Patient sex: F
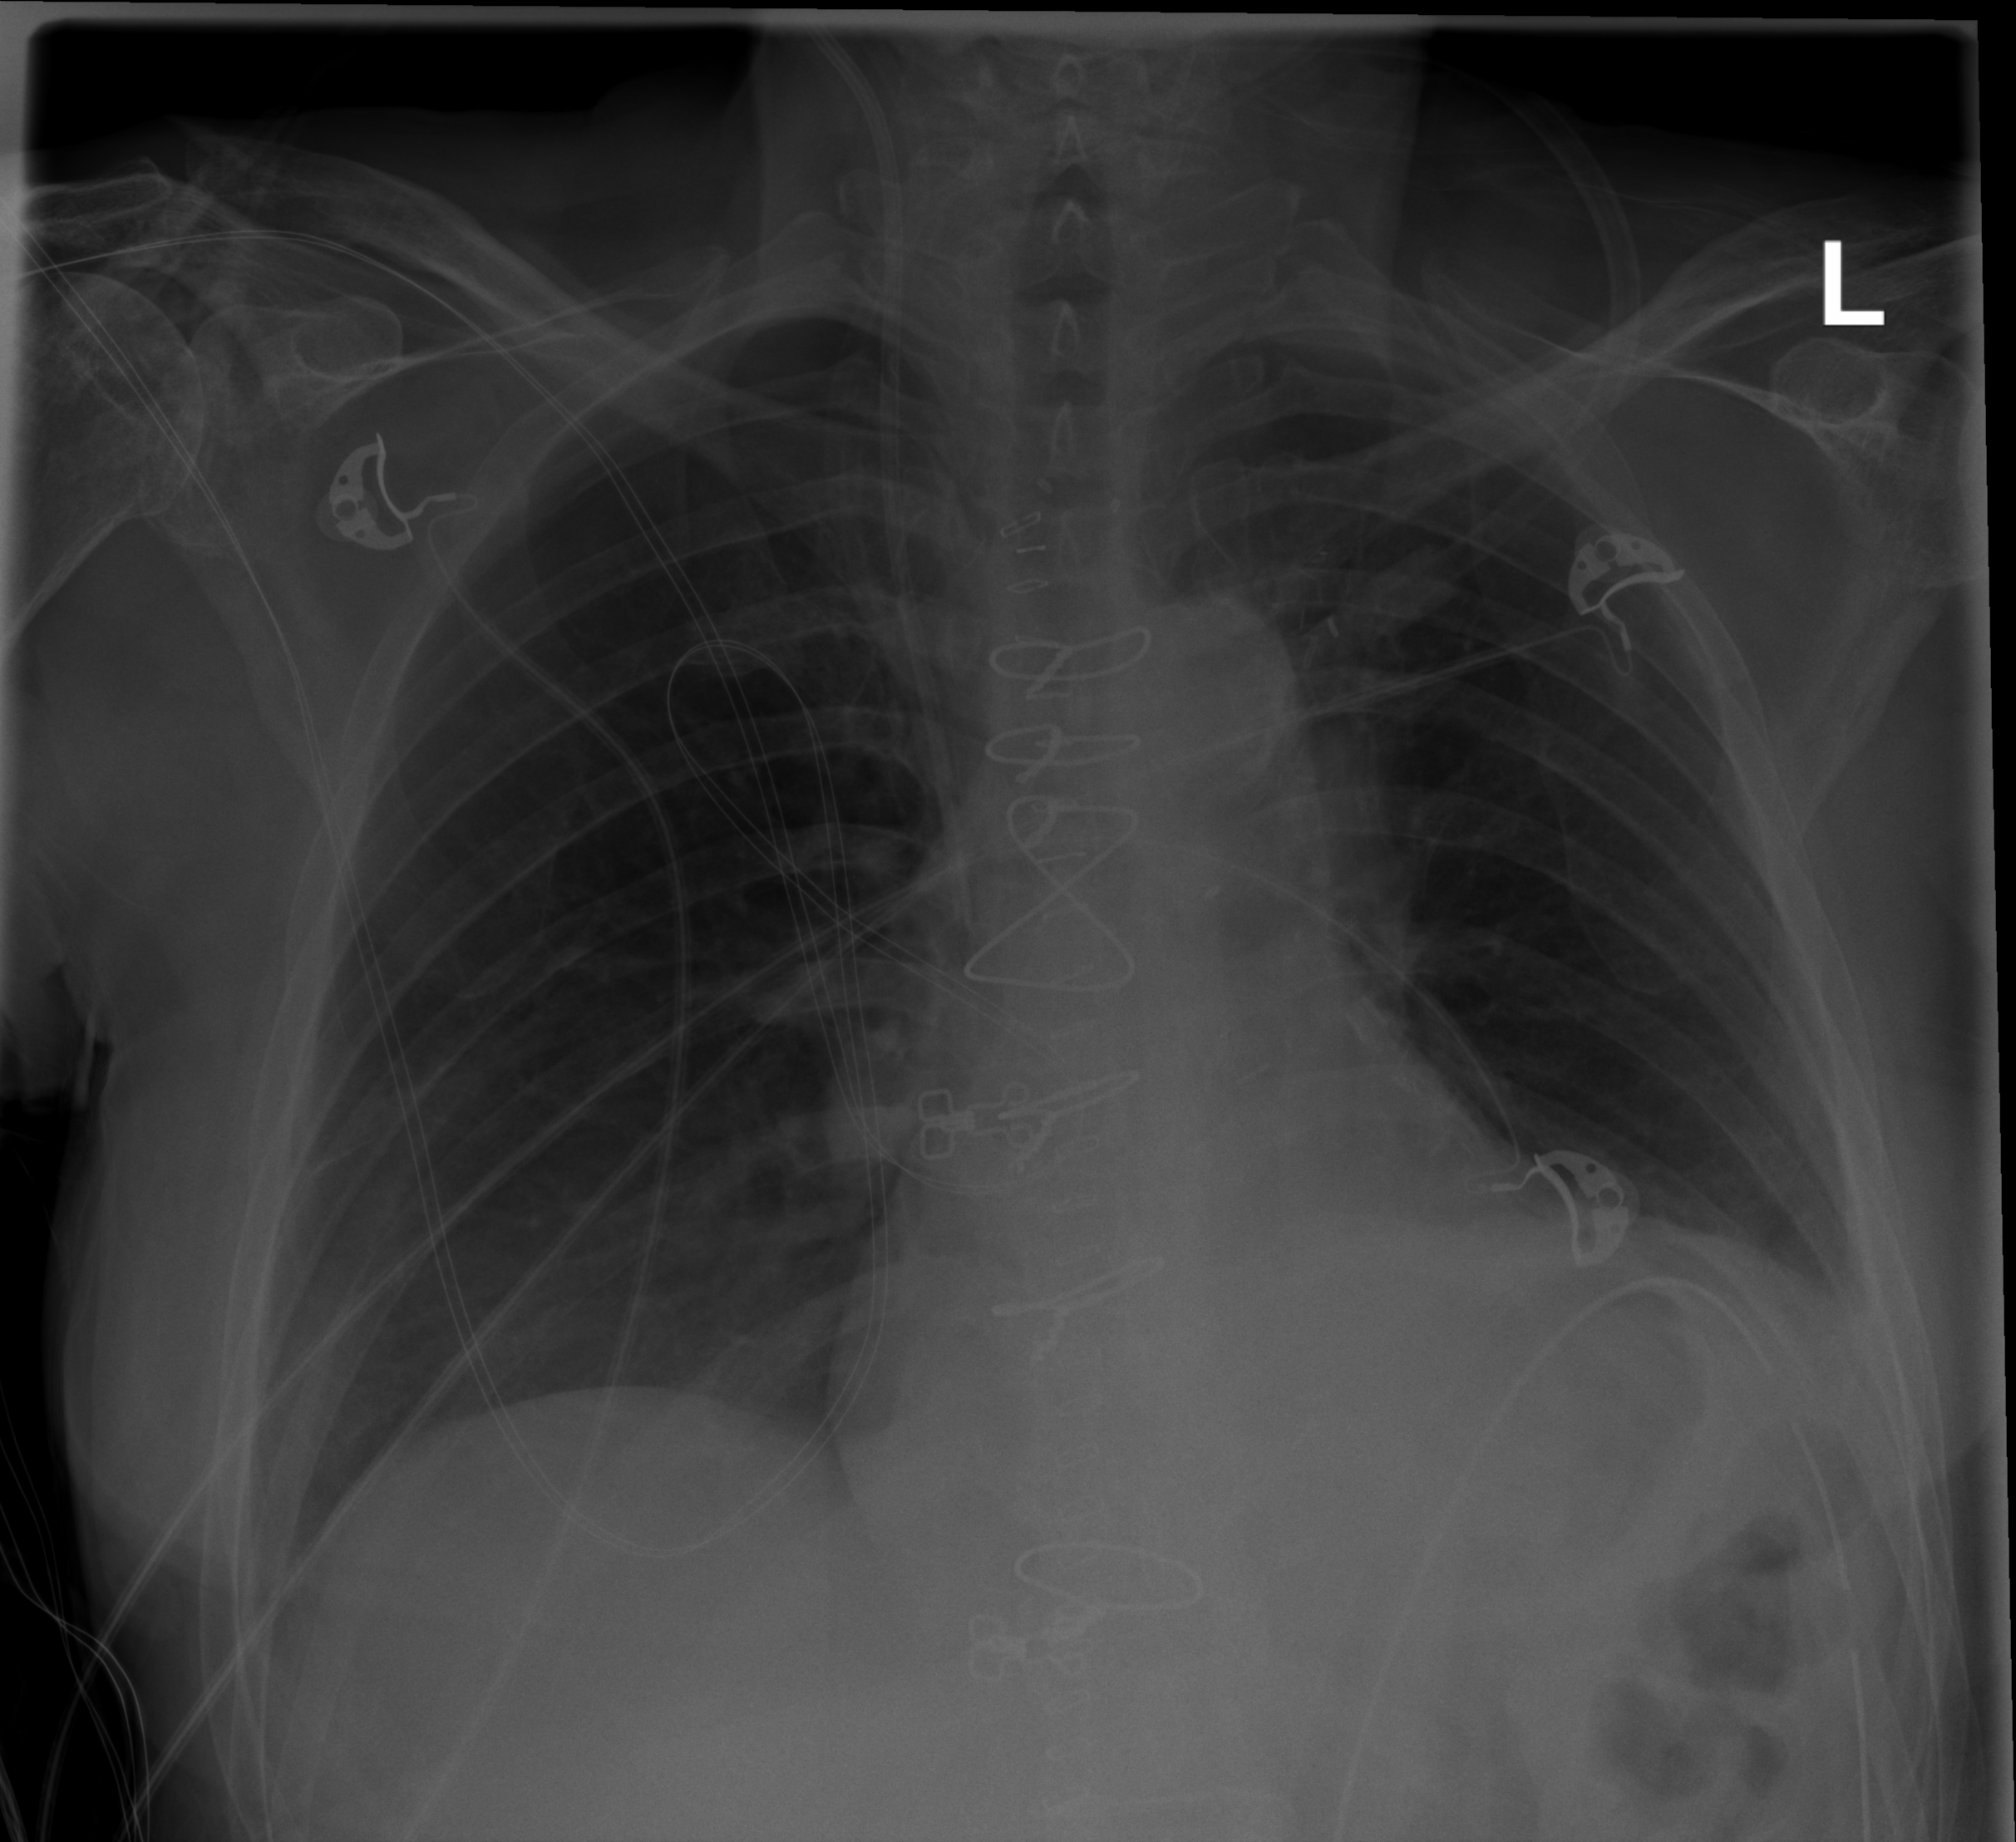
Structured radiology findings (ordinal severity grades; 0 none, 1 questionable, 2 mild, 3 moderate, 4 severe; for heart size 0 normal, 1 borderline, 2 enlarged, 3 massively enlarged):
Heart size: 0
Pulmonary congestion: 0
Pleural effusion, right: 2
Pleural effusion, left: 2
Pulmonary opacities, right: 0
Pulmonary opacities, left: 0
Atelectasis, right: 2
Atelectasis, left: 2